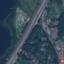
Land use / land cover class: Highway